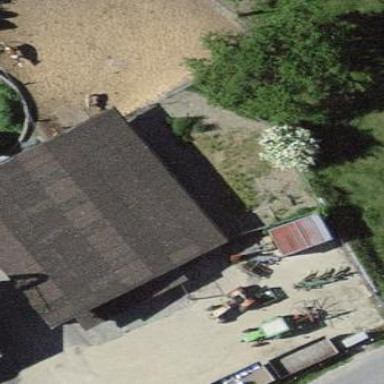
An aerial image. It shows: Rural barn.